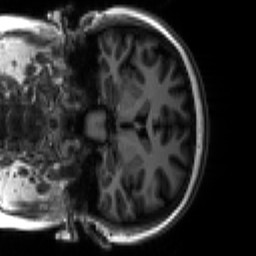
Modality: T1w
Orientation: coronal
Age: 18
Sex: female
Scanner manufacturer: siemens
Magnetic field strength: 3 T
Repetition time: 2.3 s
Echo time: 0.00266 s